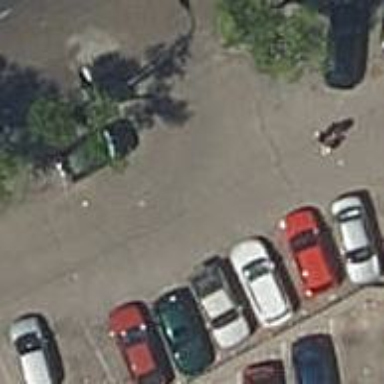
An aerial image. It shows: Parking aisle designated as service road.